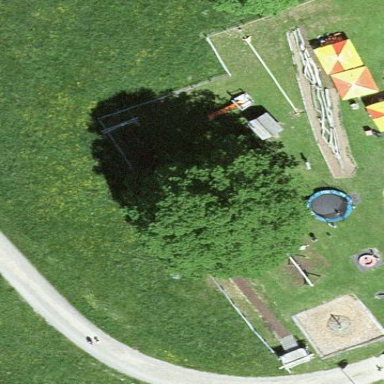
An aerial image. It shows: Playground area for leisure activities on the land.